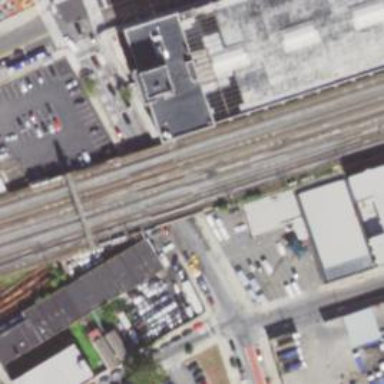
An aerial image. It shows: Electrified rail for trains.